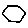
Label: hexagon